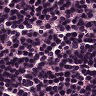
Metastatic tissue present: no